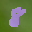
Label: 8